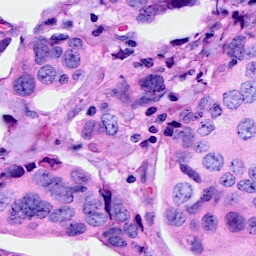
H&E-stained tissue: Breast